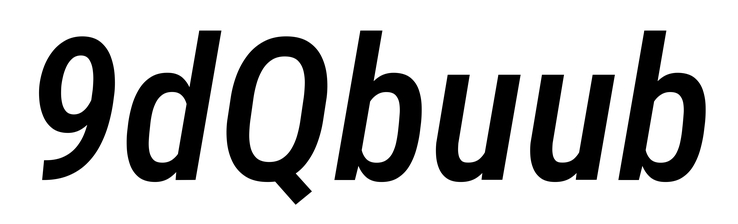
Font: Roboto-Italic_Condensed_Medium_Italic